Question:
I have some images in .GIF format which i want to compress. But i am getting the output either same or hardly 2-5% compression.I need higher compression ratio so that the web pages can be loaded fastly. Currently i am using the gifsicle tool but hardly i am finding much difference in size of the generated gif images.
I opted this tool from yahoo smush it.
'''
gifsicle -O3 gifimage1.gif -o new-gifimage1.gif
'''
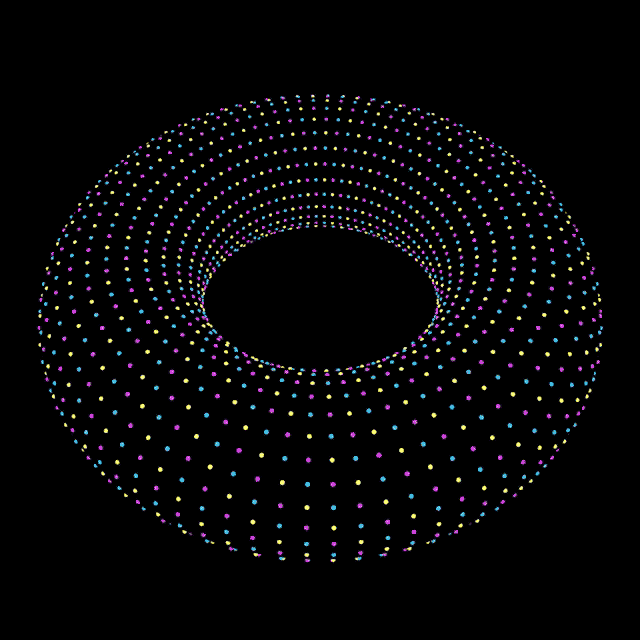
Answer: Gifsicle's '--optimize' option will only attempt reduction of an image's file size. What you probably have* is an animated gif where each frame contains random dithering, so most of the pixels will change from one frame to the next.
If your original GIF image had used pattern dithering, you would be able to compress it a lot more. But if that's not an option, I suggest you try either reducing the dimensions of the image (e.g., '--scale 0.5'), or reducing the number of colours in it (e.g., '--colors 16').